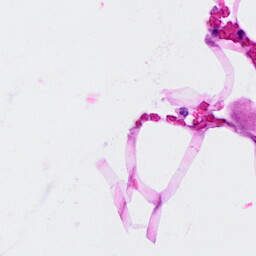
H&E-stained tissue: Breast